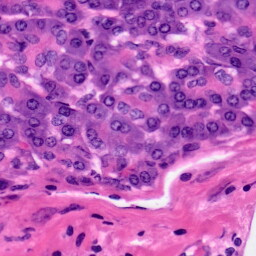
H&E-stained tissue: Pancreatic